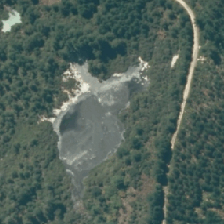
Land cover: lake_pond